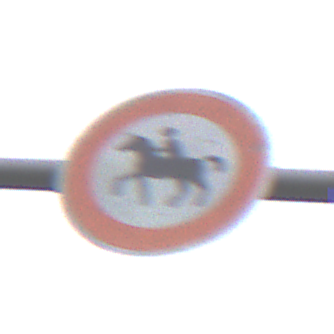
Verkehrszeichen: VerbotReiter
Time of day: Midday
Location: Outdoor (Suburban)
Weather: Overcast
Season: NotSpecified
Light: Natural